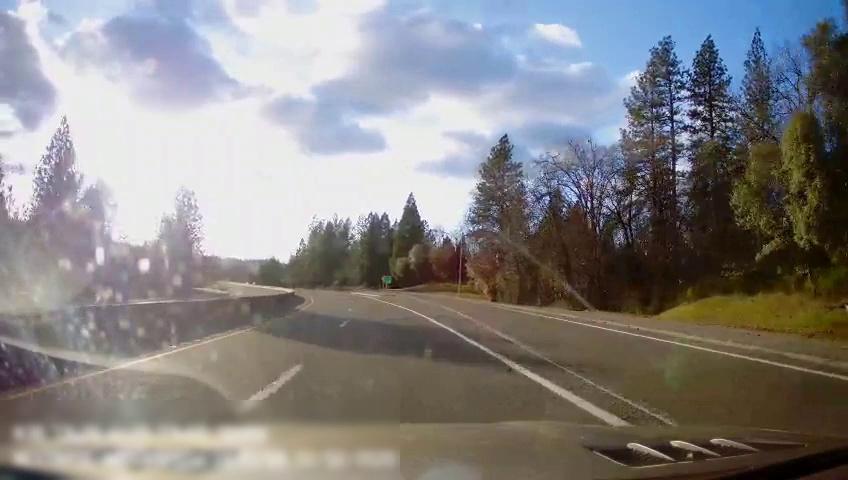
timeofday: Day
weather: Sunny
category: Drivable Space
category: Drivable Space
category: Lanes | Alternate Lane
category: Lanes | Current Lane
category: Lanes | Alternate Lane
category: Lanes | Current Lane
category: Lanes | Alternate Lane